Question: If i've database 'my_table (id,word)' as following

and i've some posted text called
'$name' and '$comment' then i want to know if '$name' and/or '$comment' have any words like words i've stored in my database 'my_table (id,word)'
'''
$name = "Manal Nor";
$comment = "Hello lovely world";
'''
I can now apply it for only one entry for example '$name'
'''
$name = "Manal Nor"; // As example no bad words
$sql = "SELECT * FROM my_table";
$result = mysql_query($sql);
$nameArray = explode(" ", $name);
$countname = count($nameArray);
$checkname = 0;
while ($row = mysql_fetch_assoc($result)) {
for ($i=0;$i<$countname;$i++) {
if (strcasecmp($nameArray[$i], $row['word']) == 0) {
$checkname = 1;
}
}
}
if ($checkname == 1) {
echo "banned";
exit;
}
else {
echo "passed";
}
'''
but how to apply it for both '$name' and/or '$comment' so that i can give 'echo "banned";' if either '$name' and/or '$comment' have any of the bad words in 'my_table'
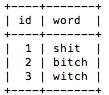
Answer: The trick here would be to split both variables on word characters with 'preg_split()' and use the resultant arrays to form an 'IN()' clause to your query.
'''
// Strip non-alpha, space characters
$name = preg_replace("/[^a-zA-Z ]/", "", $name);
$comment = preg_replace("/[^a-zA-Z ]/", "", $comment);
$namewords = explode(" ", $name);
$commentwords = explode(" ", $comment);
// Stick them together and escape
$allwords = array_merge($namewords, $commentwords);
// Surround each word in quotes
$allwords = array_unique($allwords);
$allwords = array_map(function($w) {return "'$w'";}, $allwords);
$allwords = implode(",", $allwords);
// Builds a query like
// SELECT * FROM my_table WHERE word IN ('all', 'words', 'from', 'comment', 'and', 'name');
$result = mysql_query("SELECT word FROM my_table WHERE word IN($allwords)");
if ($result) {
// If any rows were returned, the input contained a bad word.
if (mysql_num_rows($result) > 0) {
// Contains bad words. Ban user.
}
}
'''